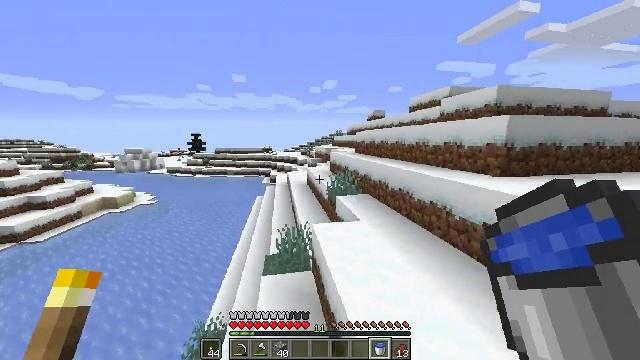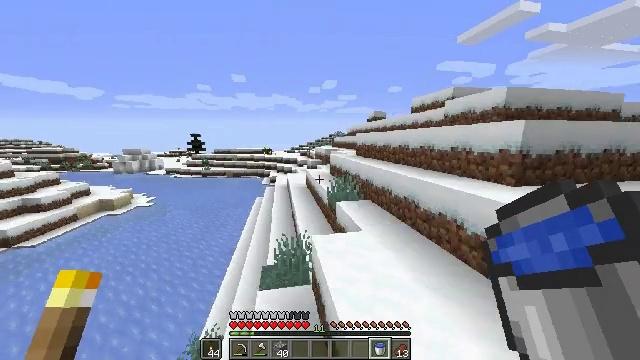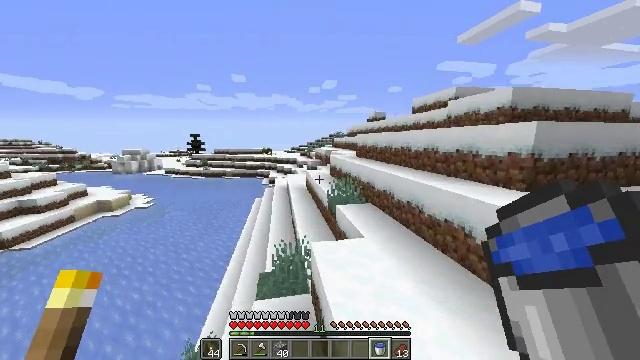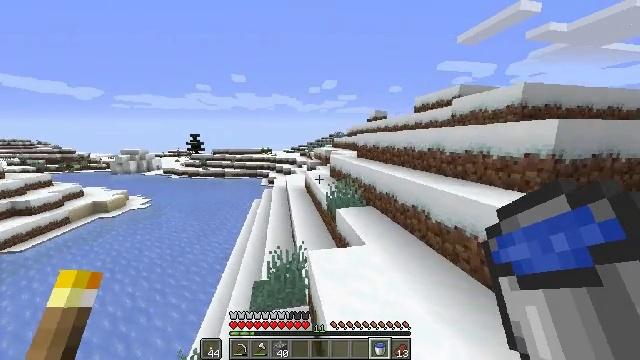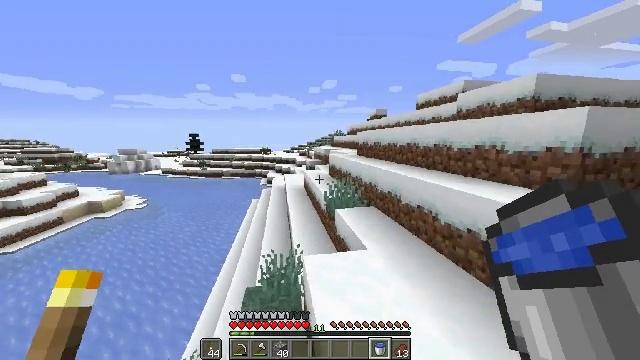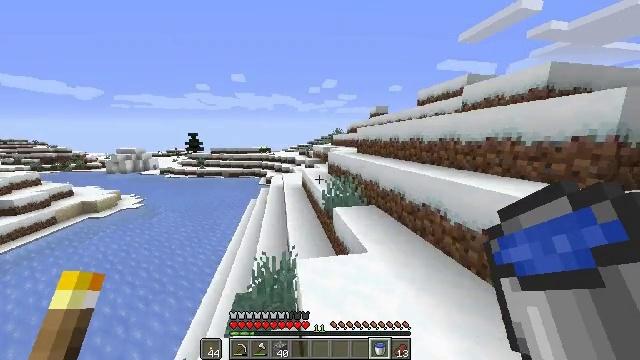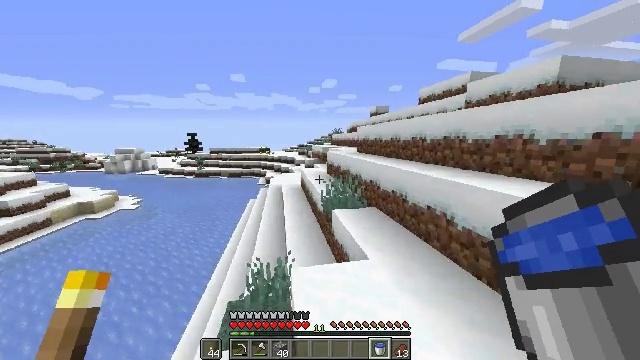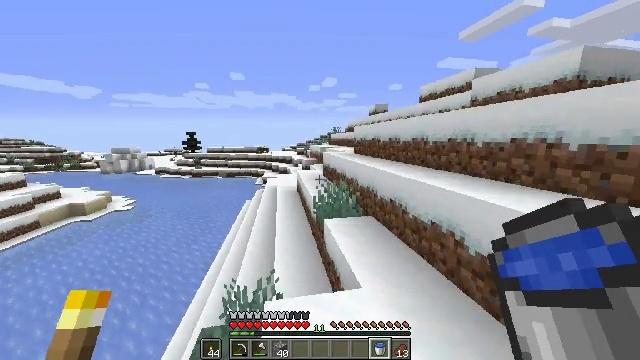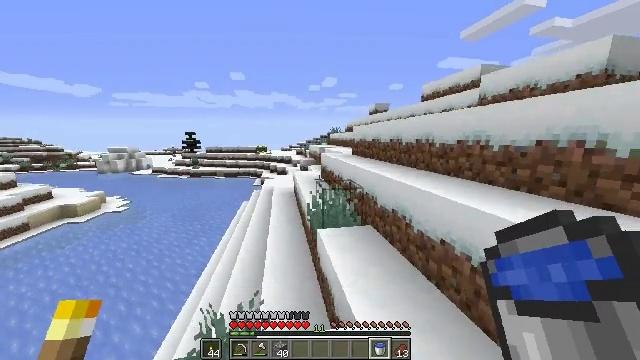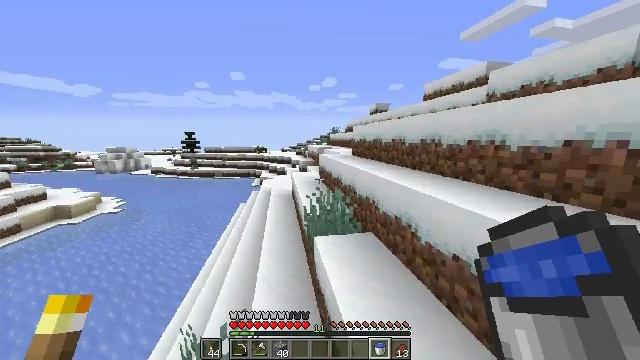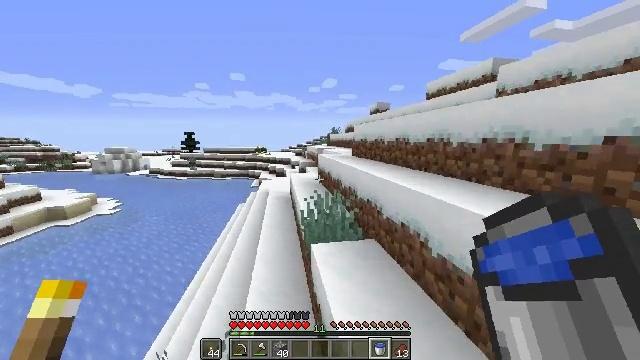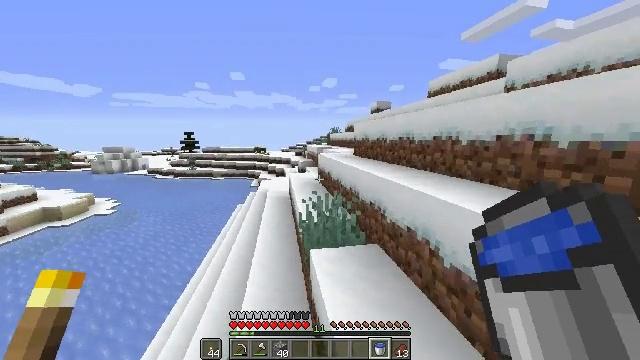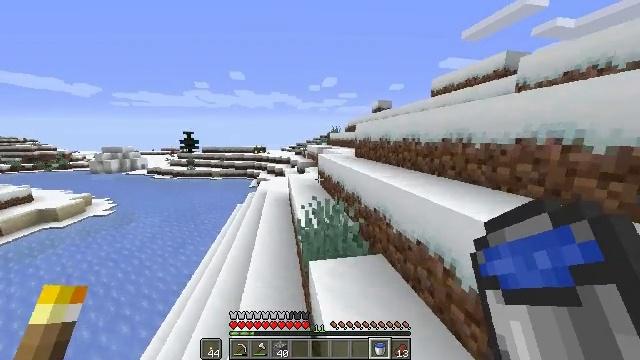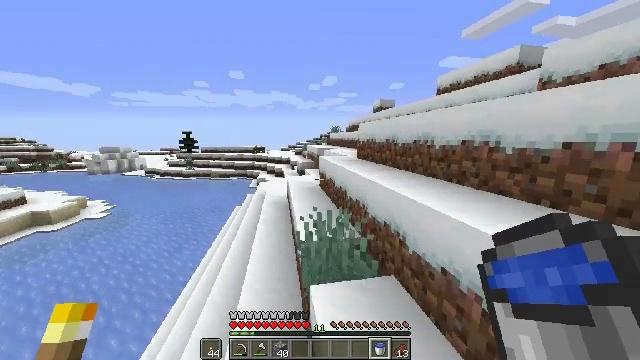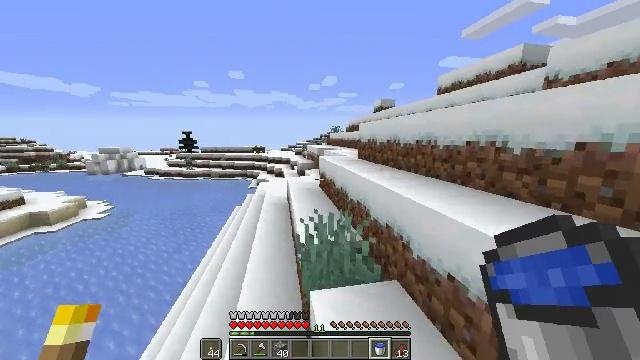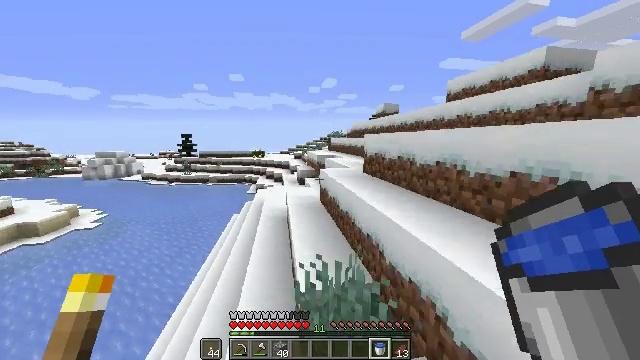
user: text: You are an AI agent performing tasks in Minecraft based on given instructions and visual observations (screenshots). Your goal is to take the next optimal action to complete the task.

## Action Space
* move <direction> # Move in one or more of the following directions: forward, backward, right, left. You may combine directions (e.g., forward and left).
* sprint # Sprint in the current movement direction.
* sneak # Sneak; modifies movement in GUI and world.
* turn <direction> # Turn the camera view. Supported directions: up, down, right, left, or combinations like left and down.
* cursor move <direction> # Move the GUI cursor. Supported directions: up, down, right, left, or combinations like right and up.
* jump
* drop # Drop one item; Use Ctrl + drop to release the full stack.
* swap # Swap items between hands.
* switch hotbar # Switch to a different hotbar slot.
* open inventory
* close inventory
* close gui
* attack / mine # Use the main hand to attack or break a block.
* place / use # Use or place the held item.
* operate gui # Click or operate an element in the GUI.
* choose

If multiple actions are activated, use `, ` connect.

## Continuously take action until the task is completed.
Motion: motion action
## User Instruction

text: Gather the white carpet for inventory.
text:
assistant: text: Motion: move forward and move right, sprint, jump
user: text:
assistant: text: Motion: move forward and move right, sprint, jump
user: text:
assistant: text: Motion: move forward and move right, sprint, jump
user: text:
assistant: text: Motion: move forward and move right, sprint, jump
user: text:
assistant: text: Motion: move forward and move right, sprint
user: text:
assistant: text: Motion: move forward and move right, sprint
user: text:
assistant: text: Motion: move forward, sprint
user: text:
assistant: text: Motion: move forward, sprint
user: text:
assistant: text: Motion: move forward, sprint
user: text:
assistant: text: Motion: move forward, sprint
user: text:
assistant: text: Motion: move forward, sprint
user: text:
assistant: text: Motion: move forward, sprint
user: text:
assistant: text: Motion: move forward, sprint
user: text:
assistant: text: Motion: move forward, sprint
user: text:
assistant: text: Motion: move forward, sprint, jump
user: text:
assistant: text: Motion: move forward, sprint, jump
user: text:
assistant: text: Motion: move forward, sprint, jump
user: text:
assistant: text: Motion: move forward, sprint, jump
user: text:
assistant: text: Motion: move forward and move right, sprint, jump
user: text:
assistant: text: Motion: move forward and move right, sprint, jump
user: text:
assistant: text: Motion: move forward and move right, sprint, jump
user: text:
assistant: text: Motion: move forward and move right, sprint, jump
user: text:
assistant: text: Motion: move forward and move right, sprint, jump
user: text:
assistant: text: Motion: move forward and move right, sprint, turn left, jump
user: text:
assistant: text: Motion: move forward and move right, sprint, turn left, jump
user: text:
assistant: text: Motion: move forward and move right, sprint, turn left, jump
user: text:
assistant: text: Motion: move forward and move right, sprint, jump
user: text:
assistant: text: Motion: move forward, sprint, jump
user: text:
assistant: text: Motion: move forward, sprint, jump
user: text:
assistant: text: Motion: move forward, sprint, jump